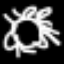
Label: frog